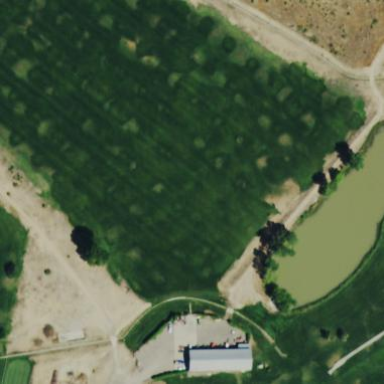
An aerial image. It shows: Grassy area used as driving range for golf.